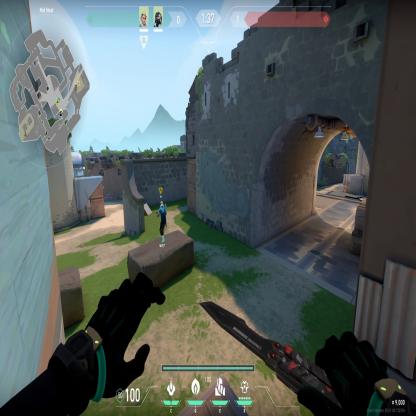
Label: teammate